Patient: sex F, age 33
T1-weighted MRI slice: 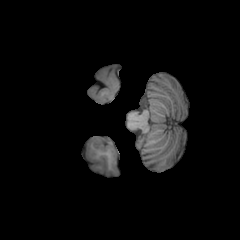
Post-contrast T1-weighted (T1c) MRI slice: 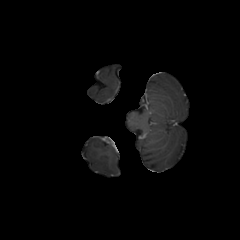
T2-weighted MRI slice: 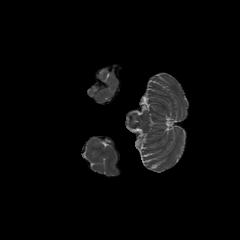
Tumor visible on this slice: no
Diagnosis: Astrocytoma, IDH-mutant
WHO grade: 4